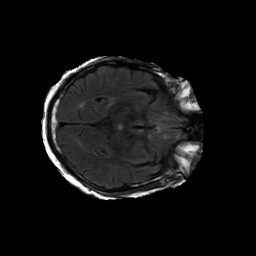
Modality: FLAIR
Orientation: axial
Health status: ill
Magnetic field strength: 3 T